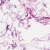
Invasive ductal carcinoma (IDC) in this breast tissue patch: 0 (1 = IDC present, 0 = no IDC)